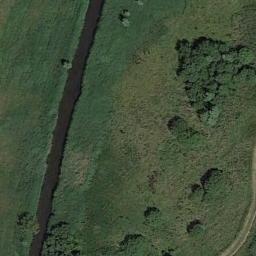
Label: meadow